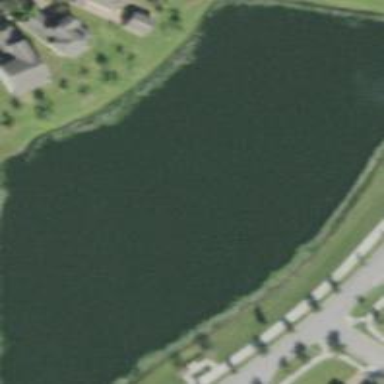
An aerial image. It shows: Pond with natural water.